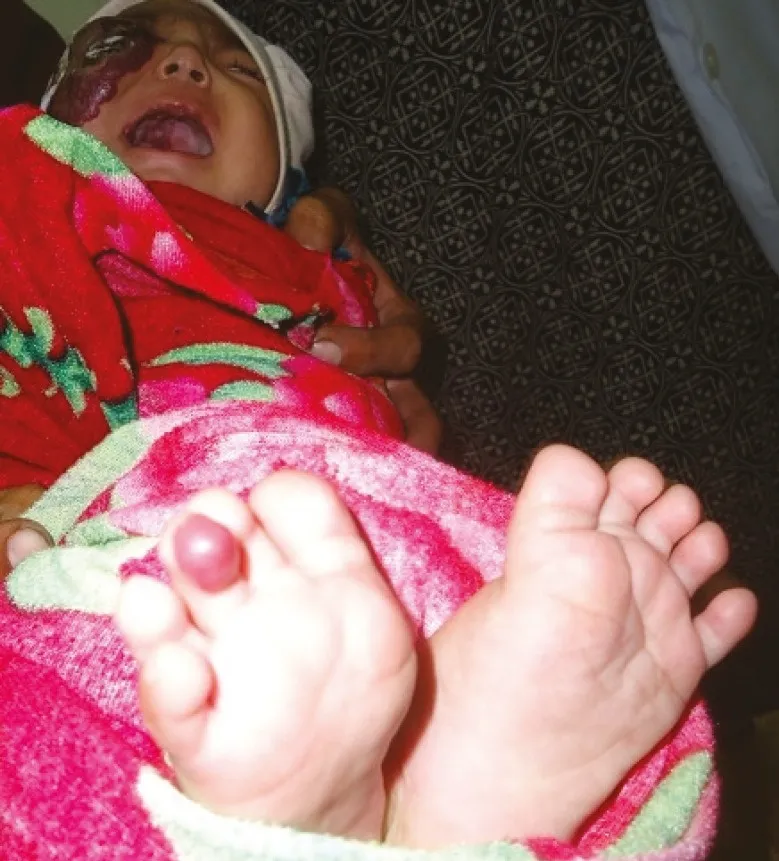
Small hemangioma was also present on the right third toe.
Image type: medical_photograph (other_medical_photograph)